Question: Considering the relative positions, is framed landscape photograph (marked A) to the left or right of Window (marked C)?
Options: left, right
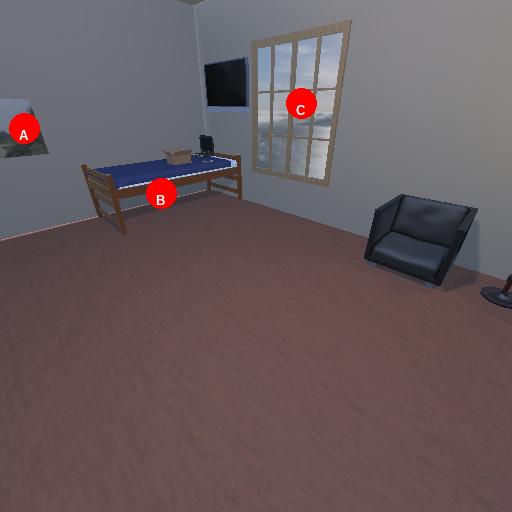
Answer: left